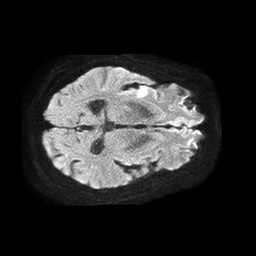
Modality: TRACE
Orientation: axial
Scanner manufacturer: philips
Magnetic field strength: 1.5 T
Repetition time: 4.6 s
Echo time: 0.08631 s